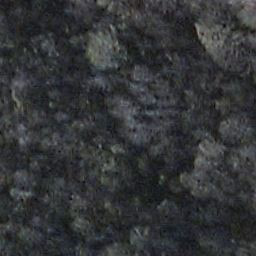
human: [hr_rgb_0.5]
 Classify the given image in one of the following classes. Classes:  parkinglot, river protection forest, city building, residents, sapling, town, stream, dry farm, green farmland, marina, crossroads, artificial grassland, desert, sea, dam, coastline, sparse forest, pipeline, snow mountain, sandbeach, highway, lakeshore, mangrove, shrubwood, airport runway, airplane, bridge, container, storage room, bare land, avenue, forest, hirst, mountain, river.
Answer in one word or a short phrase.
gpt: shrubwood